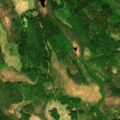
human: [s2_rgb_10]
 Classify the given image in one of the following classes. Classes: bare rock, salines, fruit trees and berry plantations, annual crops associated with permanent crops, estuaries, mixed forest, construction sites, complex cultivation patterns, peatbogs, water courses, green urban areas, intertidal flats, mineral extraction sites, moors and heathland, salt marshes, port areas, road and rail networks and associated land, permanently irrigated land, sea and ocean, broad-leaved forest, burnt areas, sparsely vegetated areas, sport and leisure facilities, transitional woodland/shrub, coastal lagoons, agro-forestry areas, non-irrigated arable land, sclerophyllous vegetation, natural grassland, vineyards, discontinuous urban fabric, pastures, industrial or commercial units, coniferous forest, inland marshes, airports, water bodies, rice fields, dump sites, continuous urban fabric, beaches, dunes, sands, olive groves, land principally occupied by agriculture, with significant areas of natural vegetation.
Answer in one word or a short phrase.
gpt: broad-leaved forest, coniferous forest, mixed forest, transitional woodland/shrub